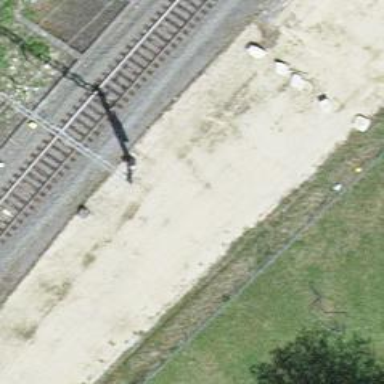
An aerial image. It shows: Single railway track with electrified contact line. It is spur track.